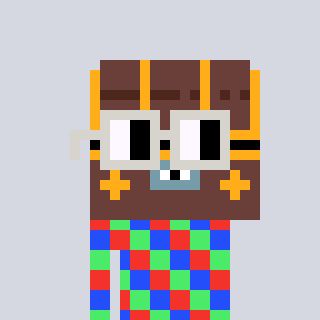
a pixel art character with square light gray glasses, a treasure chest-shaped head and a purple-colored body on a cool background